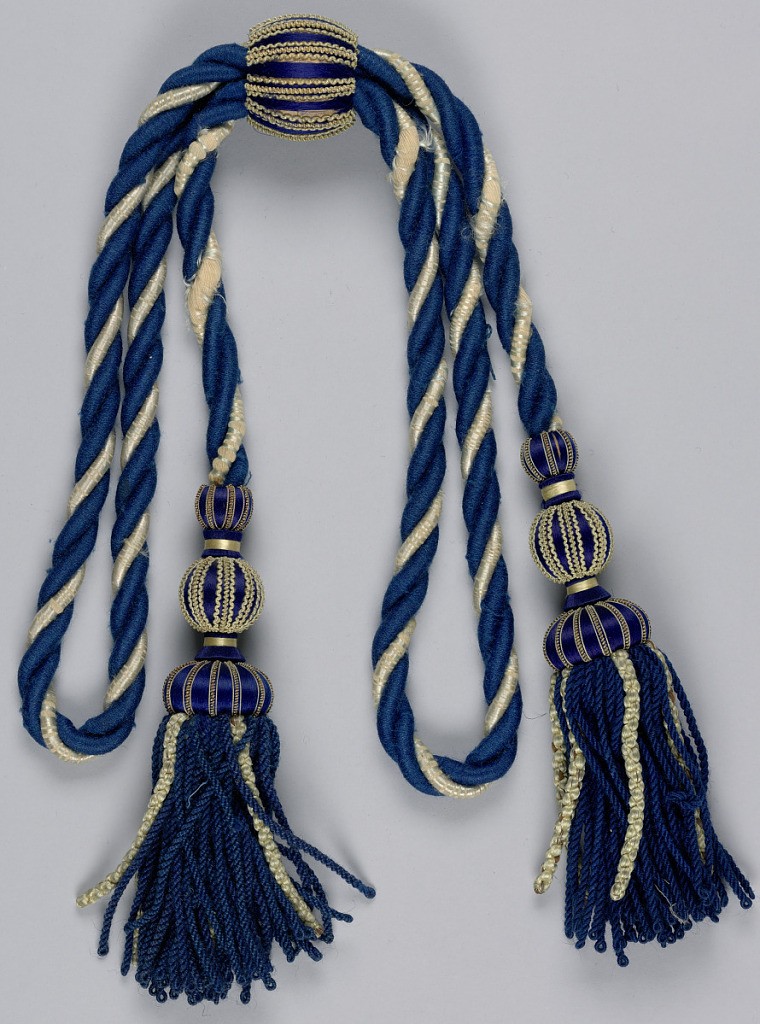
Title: Cord with two tassels
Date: mid-19th century
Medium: cotton, silk, wool, wood
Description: Tasseled tie-back of blue and white cords twisted; each end terminated by a large blue tassel.  The center of the folded tieback is caught by a large slip bead.